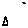
Label: triangle